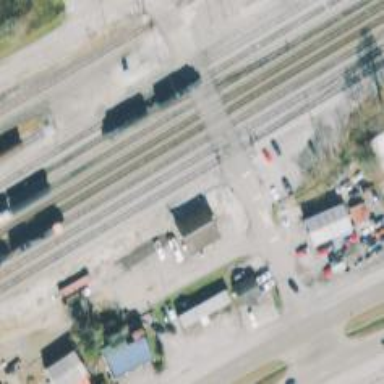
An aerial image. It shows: Level crossing along the railway.